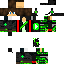
A male human skin with green skin, wearing brown long hair dressed in a green hoodie and black pants, featuring a closed mouth.